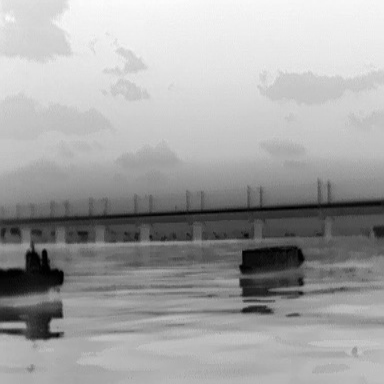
There is a liner in the infrared image.